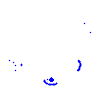
Particle: kaon